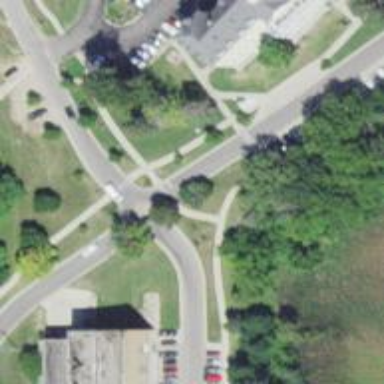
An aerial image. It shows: Mini roundabout on the road.